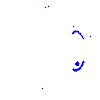
Particle: kaon